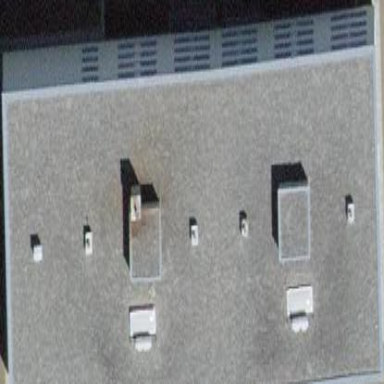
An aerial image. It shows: Apartment building with flat roof.